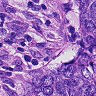
Metastatic tissue present: yes